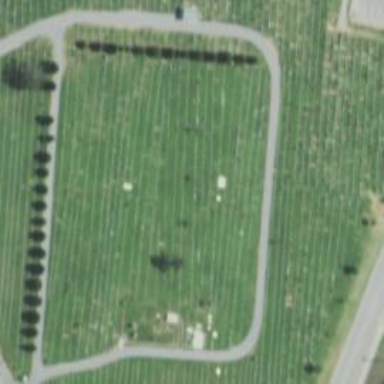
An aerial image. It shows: Cemetery.